Question: As per the screenshot below, why won't my widgets line up using a vertical layout inside a splitter?

'''
/********************************************************************************
** Form generated from reading UI file 'test.ui'
**
** Created: Tue Apr 12 16:51:51 2011
** by: Qt User Interface Compiler version 4.6.2
**
** WARNING! All changes made in this file will be lost when recompiling UI file!
********************************************************************************/
#ifndef UI_TEST_H
#define UI_TEST_H
#include <QtCore/QVariant>
#include <QtGui/QAction>
#include <QtGui/QApplication>
#include <QtGui/QButtonGroup>
#include <QtGui/QGridLayout>
#include <QtGui/QHeaderView>
#include <QtGui/QLineEdit>
#include <QtGui/QListWidget>
#include <QtGui/QMainWindow>
#include <QtGui/QSplitter>
#include <QtGui/QTreeWidget>
#include <QtGui/QVBoxLayout>
#include <QtGui/QWidget>
QT_BEGIN_NAMESPACE
class Ui_MainWindow
{
public:
QWidget *centralwidget;
QGridLayout *gridLayout;
QSplitter *splitter;
QTreeWidget *treeWidget;
QWidget *widget;
QVBoxLayout *verticalLayout;
QLineEdit *lineEdit;
QListWidget *listWidget;
void setupUi(QMainWindow *MainWindow)
{
if (MainWindow->objectName().isEmpty())
MainWindow->setObjectName(QString::fromUtf8("MainWindow"));
MainWindow->resize(800, 600);
centralwidget = new QWidget(MainWindow);
centralwidget->setObjectName(QString::fromUtf8("centralwidget"));
gridLayout = new QGridLayout(centralwidget);
gridLayout->setObjectName(QString::fromUtf8("gridLayout"));
splitter = new QSplitter(centralwidget);
splitter->setObjectName(QString::fromUtf8("splitter"));
splitter->setOrientation(Qt::Horizontal);
treeWidget = new QTreeWidget(splitter);
QTreeWidgetItem *__qtreewidgetitem = new QTreeWidgetItem();
__qtreewidgetitem->setText(0, QString::fromUtf8("1"));
treeWidget->setHeaderItem(__qtreewidgetitem);
treeWidget->setObjectName(QString::fromUtf8("treeWidget"));
splitter->addWidget(treeWidget);
widget = new QWidget(splitter);
widget->setObjectName(QString::fromUtf8("widget"));
verticalLayout = new QVBoxLayout(widget);
verticalLayout->setObjectName(QString::fromUtf8("verticalLayout"));
verticalLayout->setContentsMargins(0, 0, 0, 0);
lineEdit = new QLineEdit(widget);
lineEdit->setObjectName(QString::fromUtf8("lineEdit"));
verticalLayout->addWidget(lineEdit);
listWidget = new QListWidget(widget);
listWidget->setObjectName(QString::fromUtf8("listWidget"));
verticalLayout->addWidget(listWidget);
splitter->addWidget(widget);
gridLayout->addWidget(splitter, 0, 0, 1, 1);
MainWindow->setCentralWidget(centralwidget);
retranslateUi(MainWindow);
QMetaObject::connectSlotsByName(MainWindow);
} // setupUi
void retranslateUi(QMainWindow *MainWindow)
{
MainWindow->setWindowTitle(QApplication::translate("MainWindow", "MainWindow", 0, QApplication::UnicodeUTF8));
} // retranslateUi
};
namespace Ui {
class MainWindow: public Ui_MainWindow {};
} // namespace Ui
QT_END_NAMESPACE
#endif // UI_TEST_H
'''
This is just a dummy ui uploaded here for the purpose of the question. In my real ui design I've tried every imaginable combination, but as soon as I start using splitters, it all goes out of alignment.
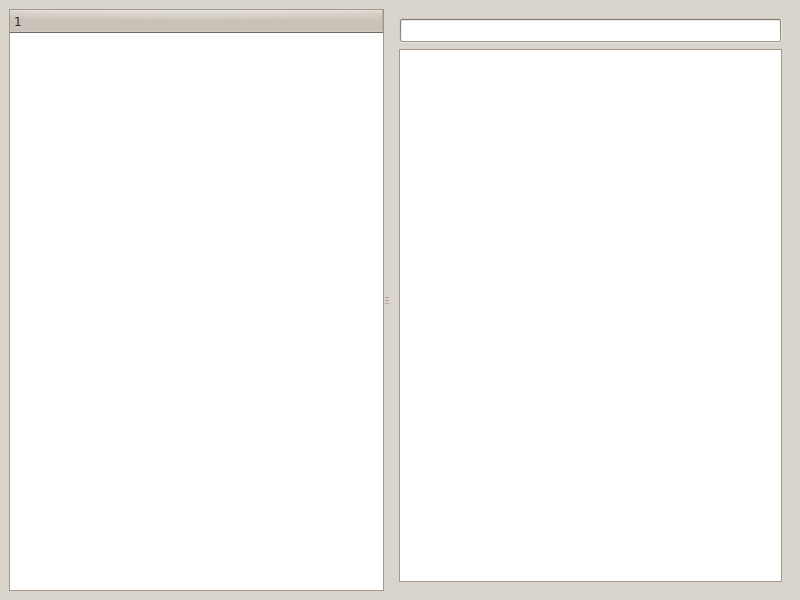
Answer: I pulled up designer and made your layout without any trouble at all. As shown in the hierarchy in the top right of my screenshot, I created a line edit and a text edit. Joined those in a vertical layout. Created a treeWidget and joined that with the layout in a horizontal splitter.
I was able to get it to look like yours by editing the vertical layout properties so that there was a nonzero layout margin. But it looks like the generated code is explicitly setting that to zero in yours...